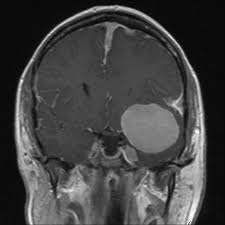
Label: meningioma